Interaction volume radius: 5 \u00c5
Interaction volume height: 20 \u00c5
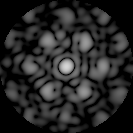
Disorder parameter: 0.4828